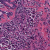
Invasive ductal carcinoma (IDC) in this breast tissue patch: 1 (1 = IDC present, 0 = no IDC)